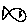
Label: fish